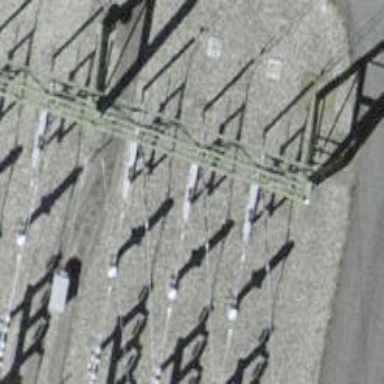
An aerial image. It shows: Power tower.